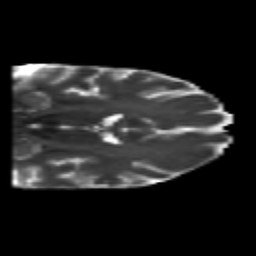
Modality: T2w
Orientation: coronal
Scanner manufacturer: siemens
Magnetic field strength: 3 T
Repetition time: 6.8 s
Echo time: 0.093 s